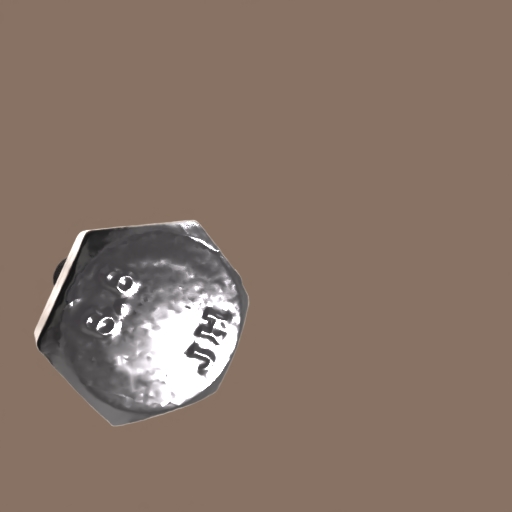
Label: bolt